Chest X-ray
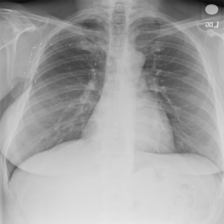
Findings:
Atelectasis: negative
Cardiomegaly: negative
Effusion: negative
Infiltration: negative
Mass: negative
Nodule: negative
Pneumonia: negative
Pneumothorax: negative
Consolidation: negative
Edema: negative
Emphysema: negative
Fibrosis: positive
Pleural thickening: negative
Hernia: negative